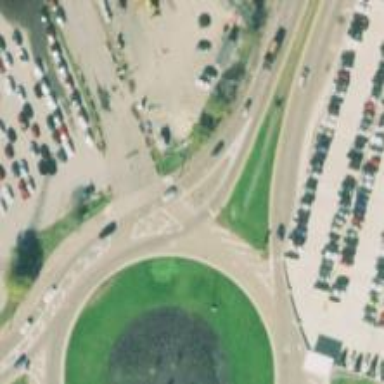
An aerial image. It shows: Roundabout on trunk highway.